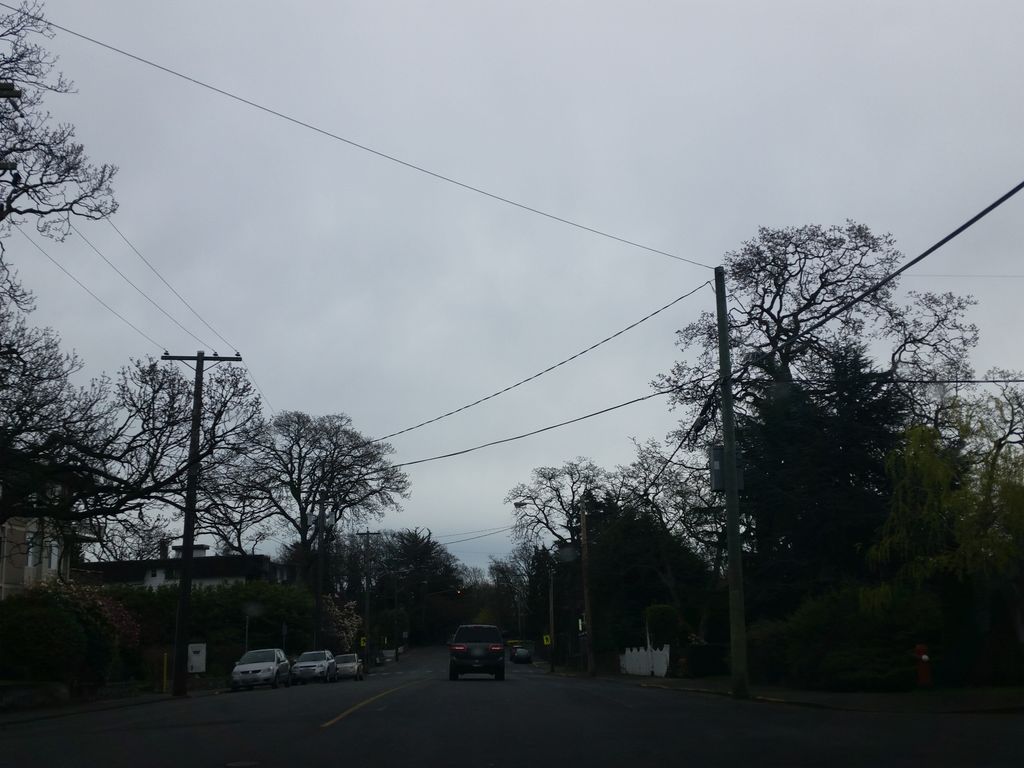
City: victoria